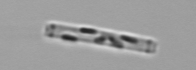
Label: Cerataulina_pelagica